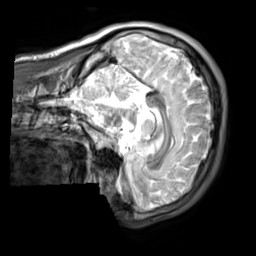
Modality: T2w
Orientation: sagittal
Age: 22
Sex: male
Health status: ill
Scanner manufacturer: siemens
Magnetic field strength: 3 T
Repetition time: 2.8 s
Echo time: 0.326 s